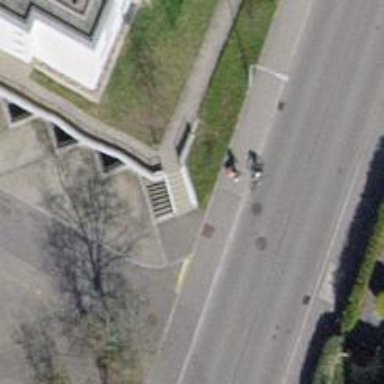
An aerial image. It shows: Set of steps on the road.